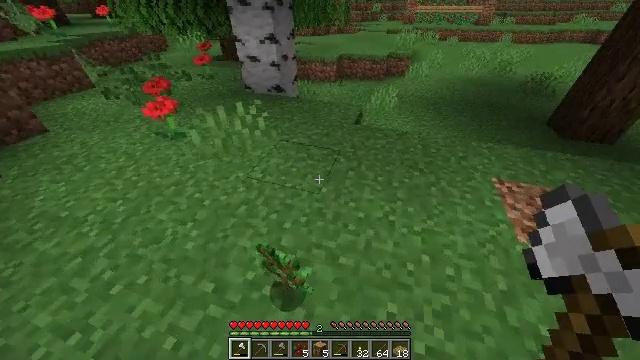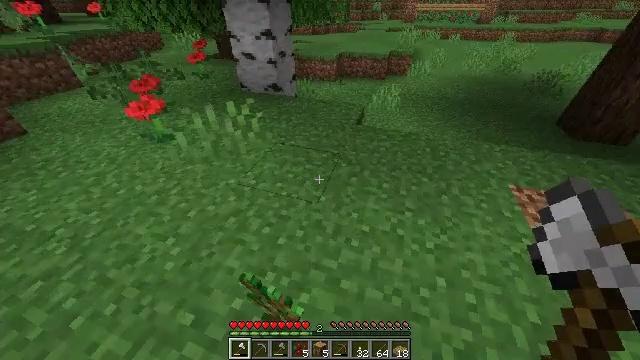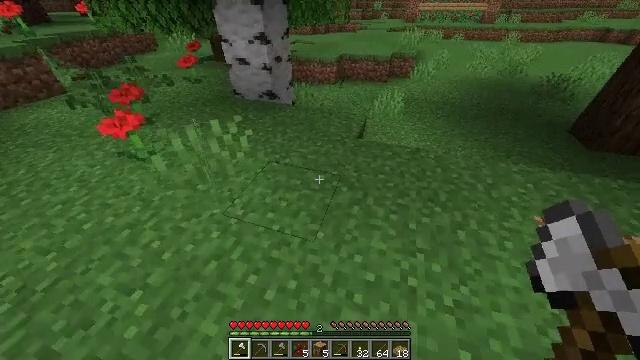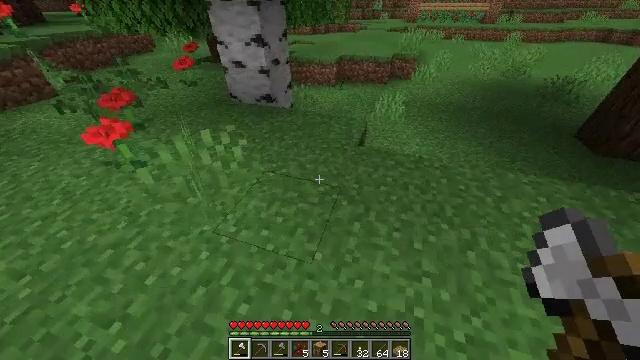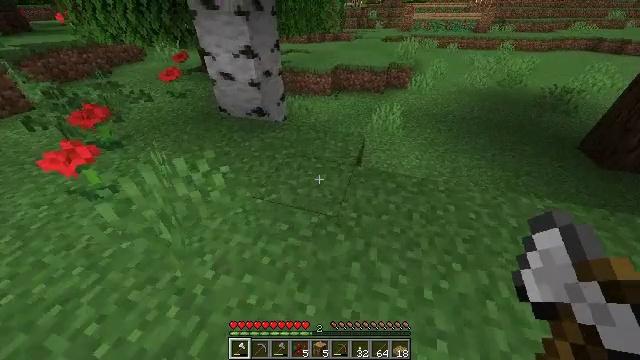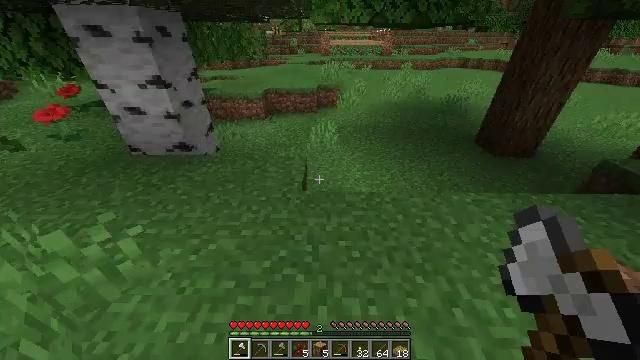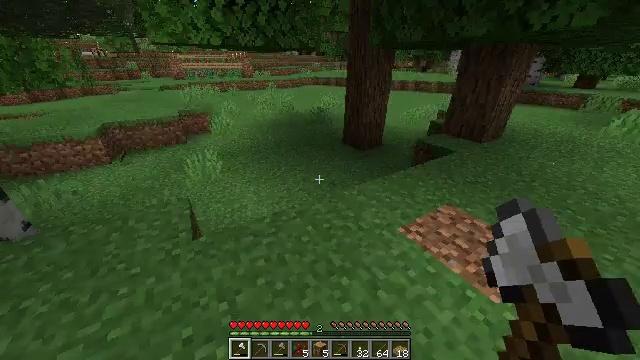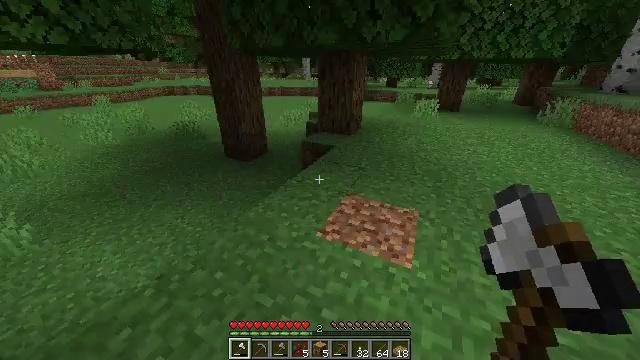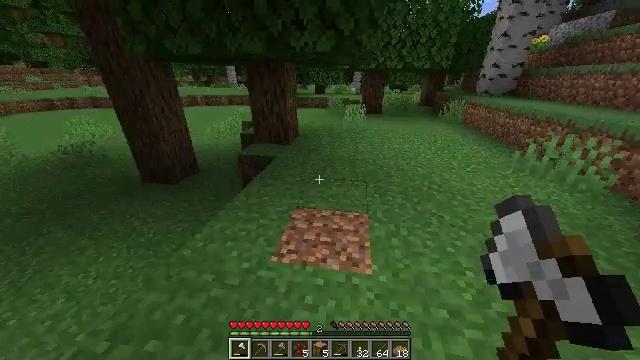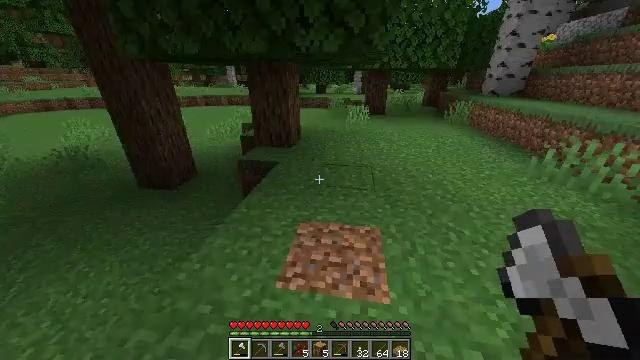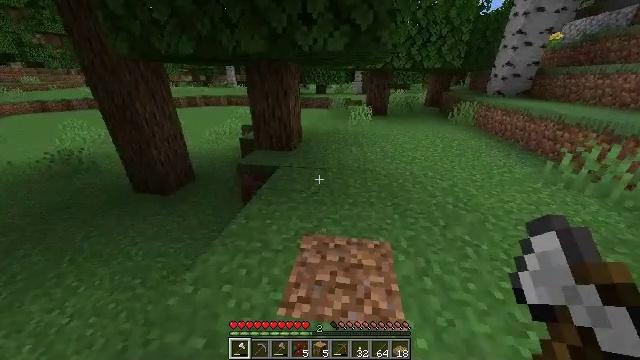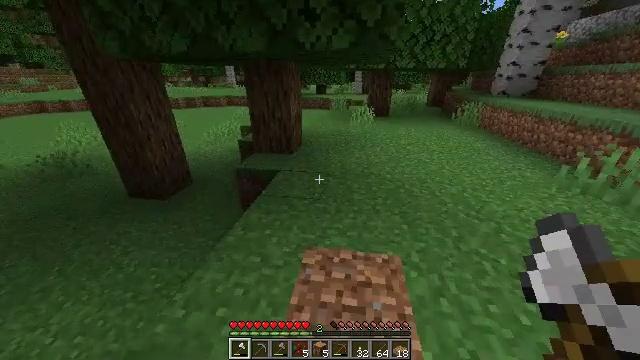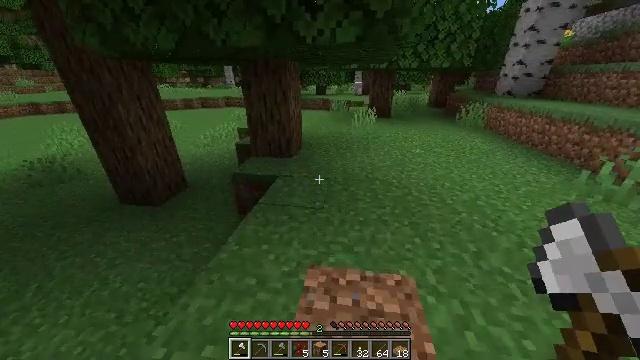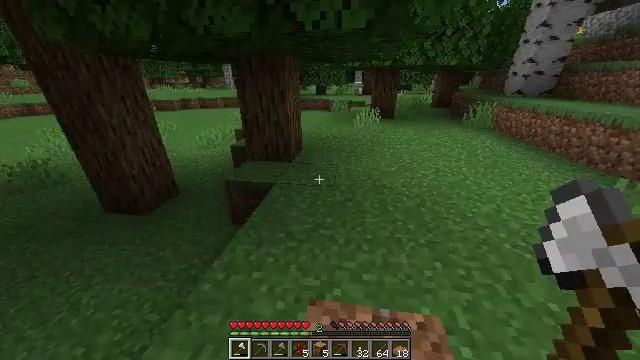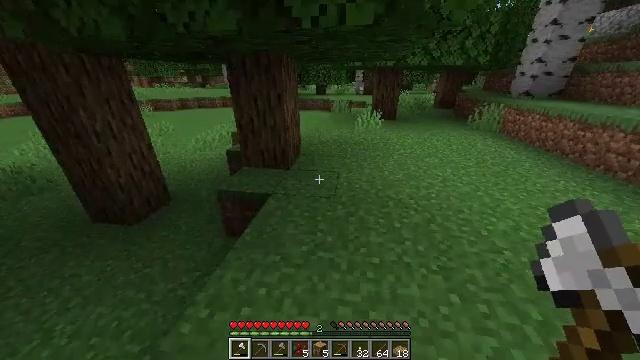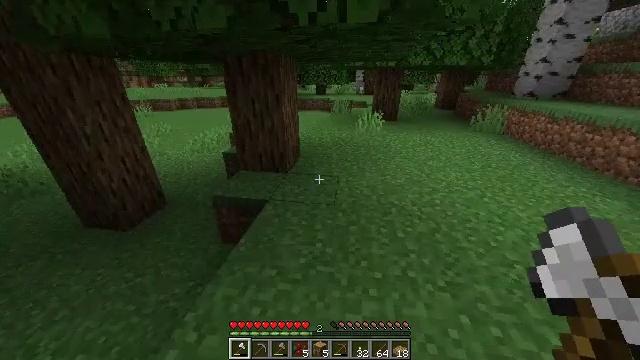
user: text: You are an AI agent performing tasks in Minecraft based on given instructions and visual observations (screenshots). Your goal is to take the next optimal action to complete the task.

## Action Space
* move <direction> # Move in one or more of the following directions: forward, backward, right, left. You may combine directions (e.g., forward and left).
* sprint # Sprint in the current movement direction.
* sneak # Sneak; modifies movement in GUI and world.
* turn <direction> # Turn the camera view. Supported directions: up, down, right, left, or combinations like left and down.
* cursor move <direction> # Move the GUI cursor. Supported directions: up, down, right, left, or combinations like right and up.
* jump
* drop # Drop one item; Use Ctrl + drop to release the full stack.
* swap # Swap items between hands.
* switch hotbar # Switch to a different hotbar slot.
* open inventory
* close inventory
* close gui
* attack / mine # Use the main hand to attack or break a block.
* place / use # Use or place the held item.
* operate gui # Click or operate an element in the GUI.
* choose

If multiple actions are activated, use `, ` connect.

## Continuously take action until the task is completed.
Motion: motion action
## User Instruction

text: Hunt animals.
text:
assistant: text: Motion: move forward
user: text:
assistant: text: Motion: move forward
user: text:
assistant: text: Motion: move forward
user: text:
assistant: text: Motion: move forward, turn right and up
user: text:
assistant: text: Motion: move forward, turn right and up
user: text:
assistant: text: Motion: move forward, turn right and up
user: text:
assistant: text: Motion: move forward, turn right and up
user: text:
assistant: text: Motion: move forward, turn right and up
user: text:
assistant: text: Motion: move forward
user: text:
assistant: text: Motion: move forward
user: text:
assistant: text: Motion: move forward
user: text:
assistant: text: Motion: move forward
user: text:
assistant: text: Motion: move forward
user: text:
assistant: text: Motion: move forward
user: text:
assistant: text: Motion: move forward
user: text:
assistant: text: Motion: move forward
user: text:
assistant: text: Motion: move forward
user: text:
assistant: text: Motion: move forward
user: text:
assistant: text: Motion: move forward, turn right and up
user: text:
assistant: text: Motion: move forward, turn right
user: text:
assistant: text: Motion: move forward, turn right and up
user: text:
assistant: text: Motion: move forward
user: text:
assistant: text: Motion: move forward
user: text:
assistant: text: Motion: move forward
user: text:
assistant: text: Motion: move forward
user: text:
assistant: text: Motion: move forward
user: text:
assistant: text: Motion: no_op
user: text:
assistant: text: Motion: no_op
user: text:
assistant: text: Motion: move forward
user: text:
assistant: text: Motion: move forward